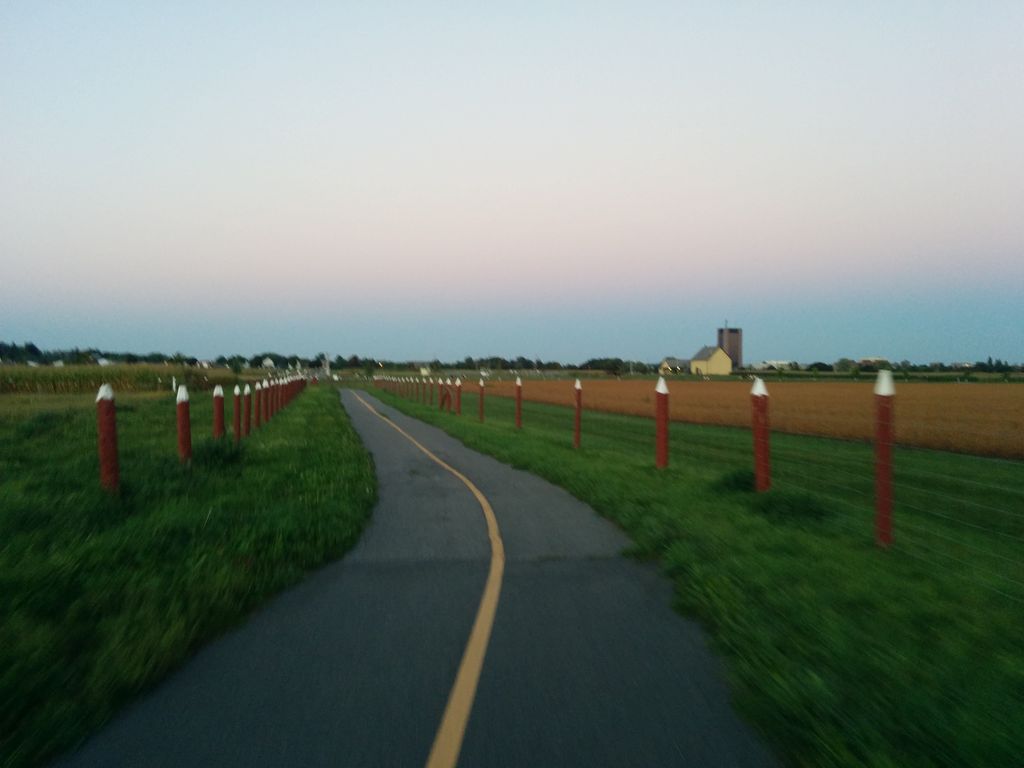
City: ottawa-gatineau